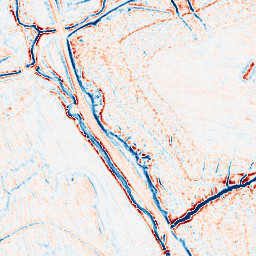
Category: edge_preserving
Decomposition family: bilateral
Decomposition parameters: d: 9
sigma_color: 150
sigma_space: 100
Upsampling method: sinc_blackman
Upsampling parameters: scale: 2
kernel_size: 16
Upsampling scale: 2